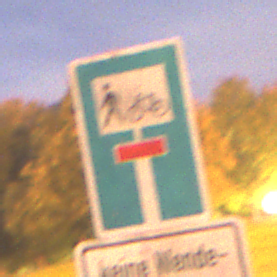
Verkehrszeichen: SackgasseRadverkehrFussgaengerDurchlaessig
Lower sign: HinweisGeaenderteVorfahrtVerkehrsfuehrungVerkehrsregelung3
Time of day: Night
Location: Outdoor (Suburban)
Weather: PartlyCloudy
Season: NotSpecified
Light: Artificial